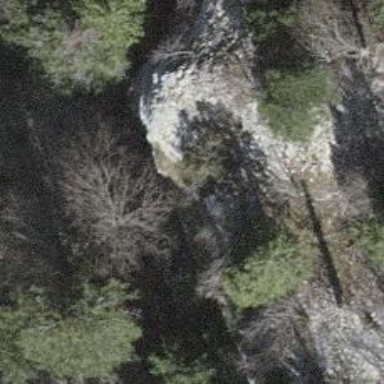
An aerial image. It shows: Natural cliff.